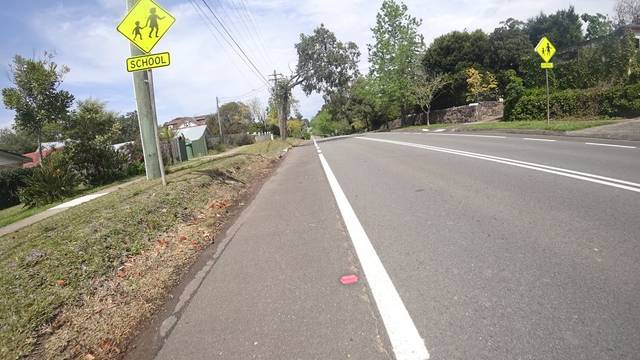
Region: Australia
Coordinates: -33.733, 151.138